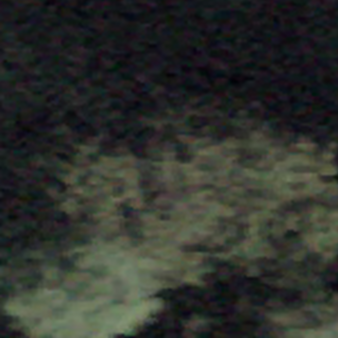
Label: other